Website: crate-barrel
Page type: account-selection
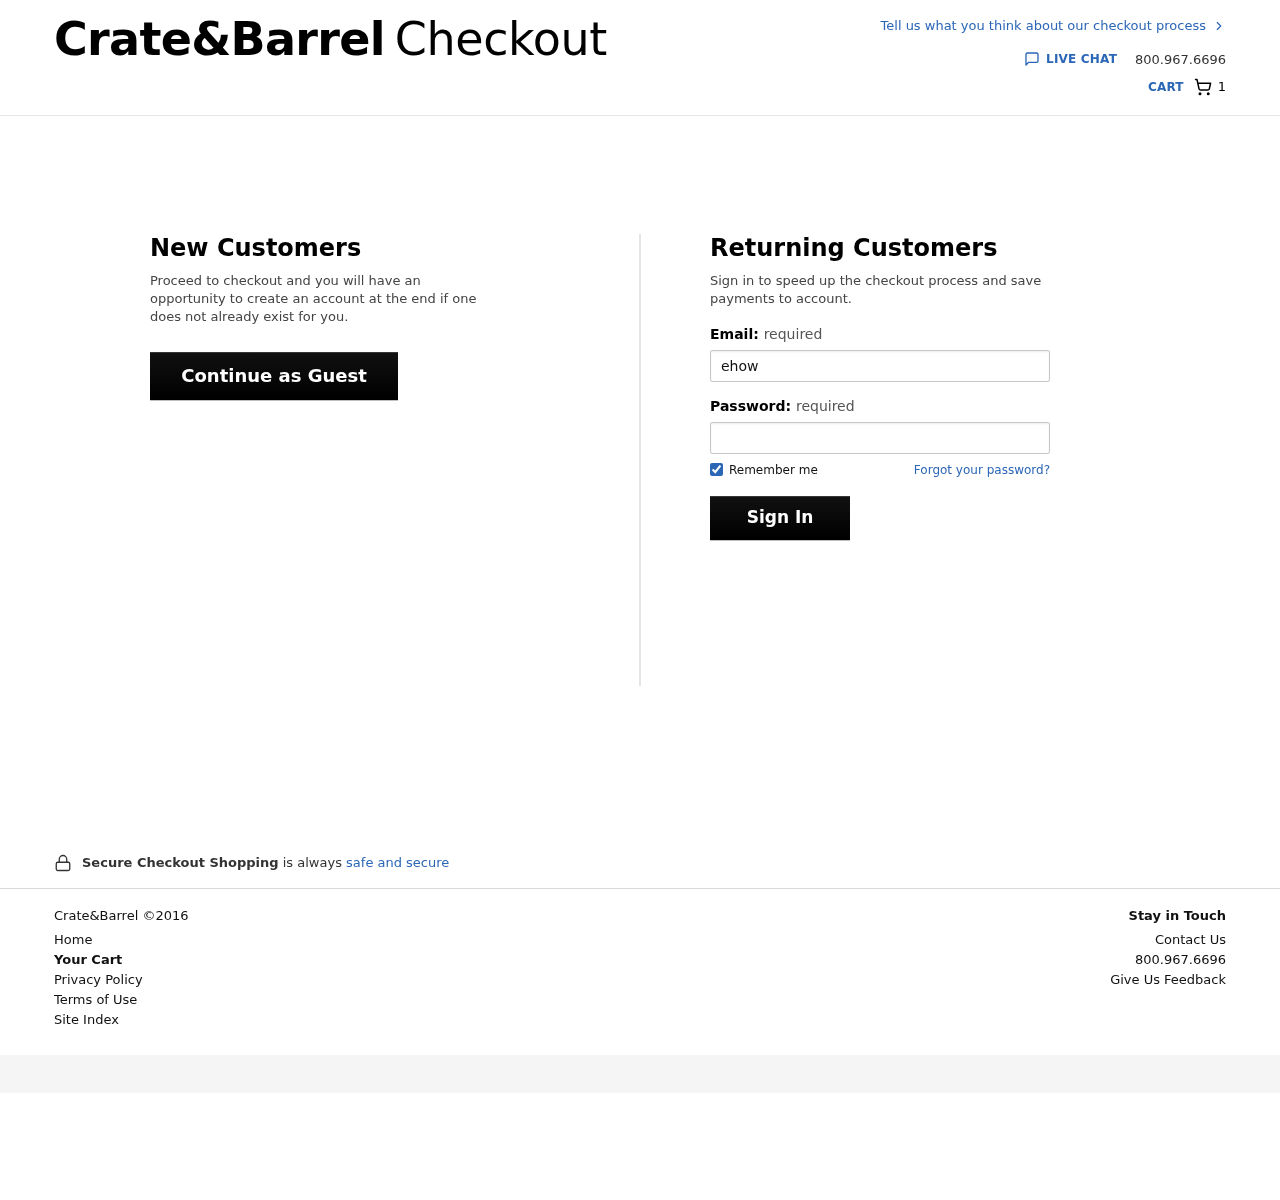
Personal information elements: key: PII_EMAIL
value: ehoward@hotmail.com
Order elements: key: ORDER_NUM_ITEMS
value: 1